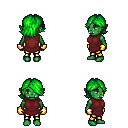
a pixel art fantasy rpg character, female body template, orc, green skin, maroon tunic, gold greaves, green swoop hairstyle, gold gloves, four views (front, back, left, right), 2x2 character sprite sheet, small pixel art, hard edges, no anti-aliasing